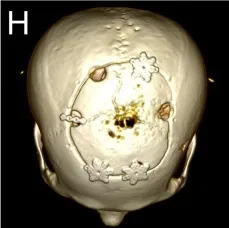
3D reconstruction image. Illustrated normal skull contour with a solid fusion of the graft to the skull.
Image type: radiology (ct)